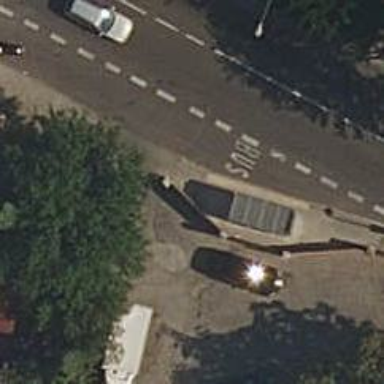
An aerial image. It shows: Bus stop with shelter. It is platform for public transport.